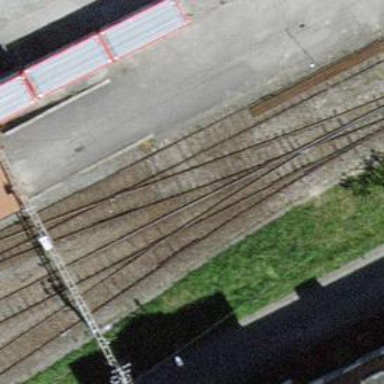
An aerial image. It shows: Railway siding with one electrified track and contact line.